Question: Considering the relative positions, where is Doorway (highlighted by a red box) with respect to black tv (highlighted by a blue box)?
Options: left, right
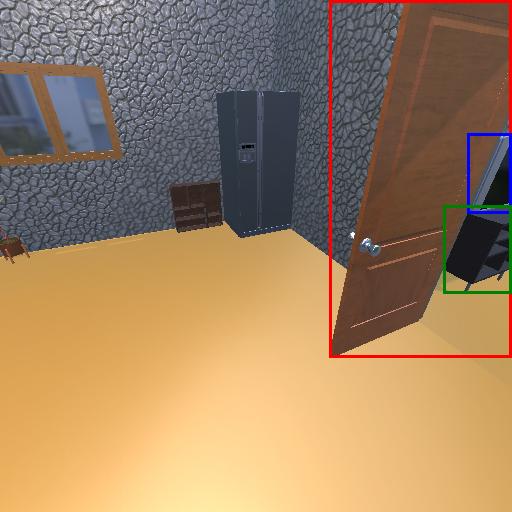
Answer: left